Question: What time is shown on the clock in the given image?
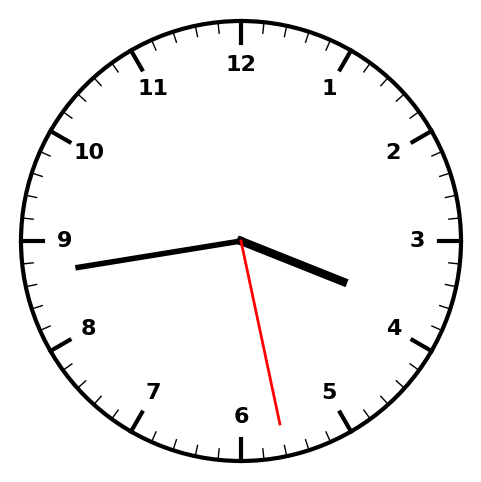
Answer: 03:43:28